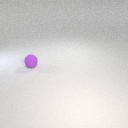
small purple rubber sphere